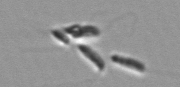
Label: Dinobryon